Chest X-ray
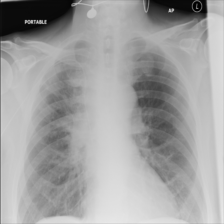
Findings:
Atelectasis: negative
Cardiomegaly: negative
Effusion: negative
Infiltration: positive
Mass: negative
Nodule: negative
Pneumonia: negative
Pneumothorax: negative
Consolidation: negative
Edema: negative
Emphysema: negative
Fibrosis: negative
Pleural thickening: negative
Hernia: negative